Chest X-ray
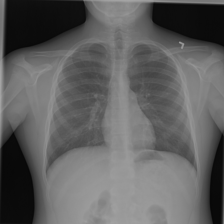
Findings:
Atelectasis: negative
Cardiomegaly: negative
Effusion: negative
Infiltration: negative
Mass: negative
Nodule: negative
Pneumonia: negative
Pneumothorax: negative
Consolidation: negative
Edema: negative
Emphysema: negative
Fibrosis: negative
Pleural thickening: negative
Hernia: negative